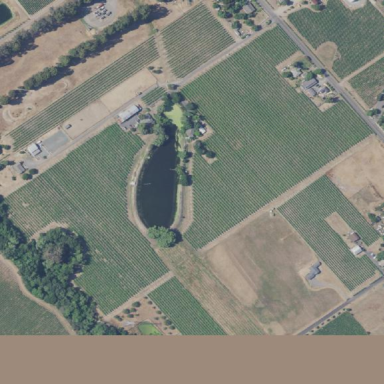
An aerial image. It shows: Vineyard with grape crops.